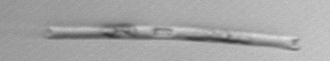
Label: Eucampia_morphytype1